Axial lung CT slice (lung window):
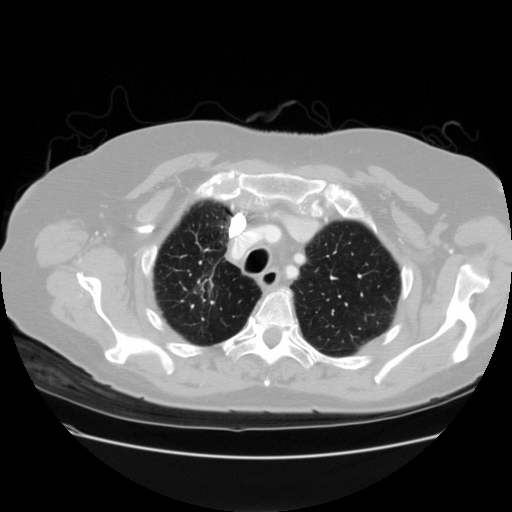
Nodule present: no